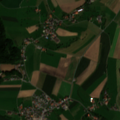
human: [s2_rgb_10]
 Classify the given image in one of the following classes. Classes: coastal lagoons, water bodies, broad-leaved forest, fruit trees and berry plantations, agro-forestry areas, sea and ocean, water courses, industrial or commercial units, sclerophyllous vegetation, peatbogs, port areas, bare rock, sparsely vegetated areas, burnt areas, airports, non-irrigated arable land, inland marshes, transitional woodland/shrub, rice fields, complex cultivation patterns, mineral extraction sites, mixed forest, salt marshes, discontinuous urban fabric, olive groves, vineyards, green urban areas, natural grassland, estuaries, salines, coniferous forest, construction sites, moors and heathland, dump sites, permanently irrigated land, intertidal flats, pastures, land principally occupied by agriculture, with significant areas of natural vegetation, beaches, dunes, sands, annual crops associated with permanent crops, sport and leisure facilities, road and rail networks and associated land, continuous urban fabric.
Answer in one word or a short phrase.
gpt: non-irrigated arable land, complex cultivation patterns, coniferous forest, mixed forest